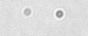
Label: camera_spot